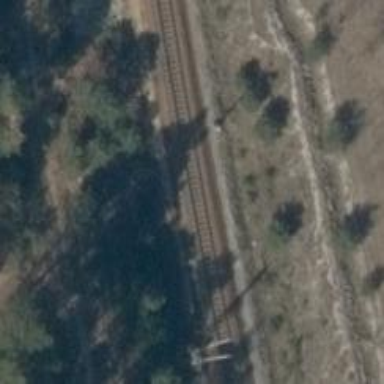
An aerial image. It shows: Railway signal.